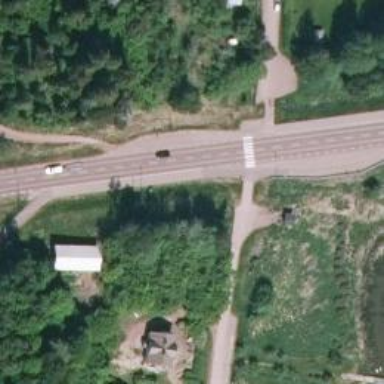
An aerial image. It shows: Primary highway with separate asphalt sidewalk.